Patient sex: M
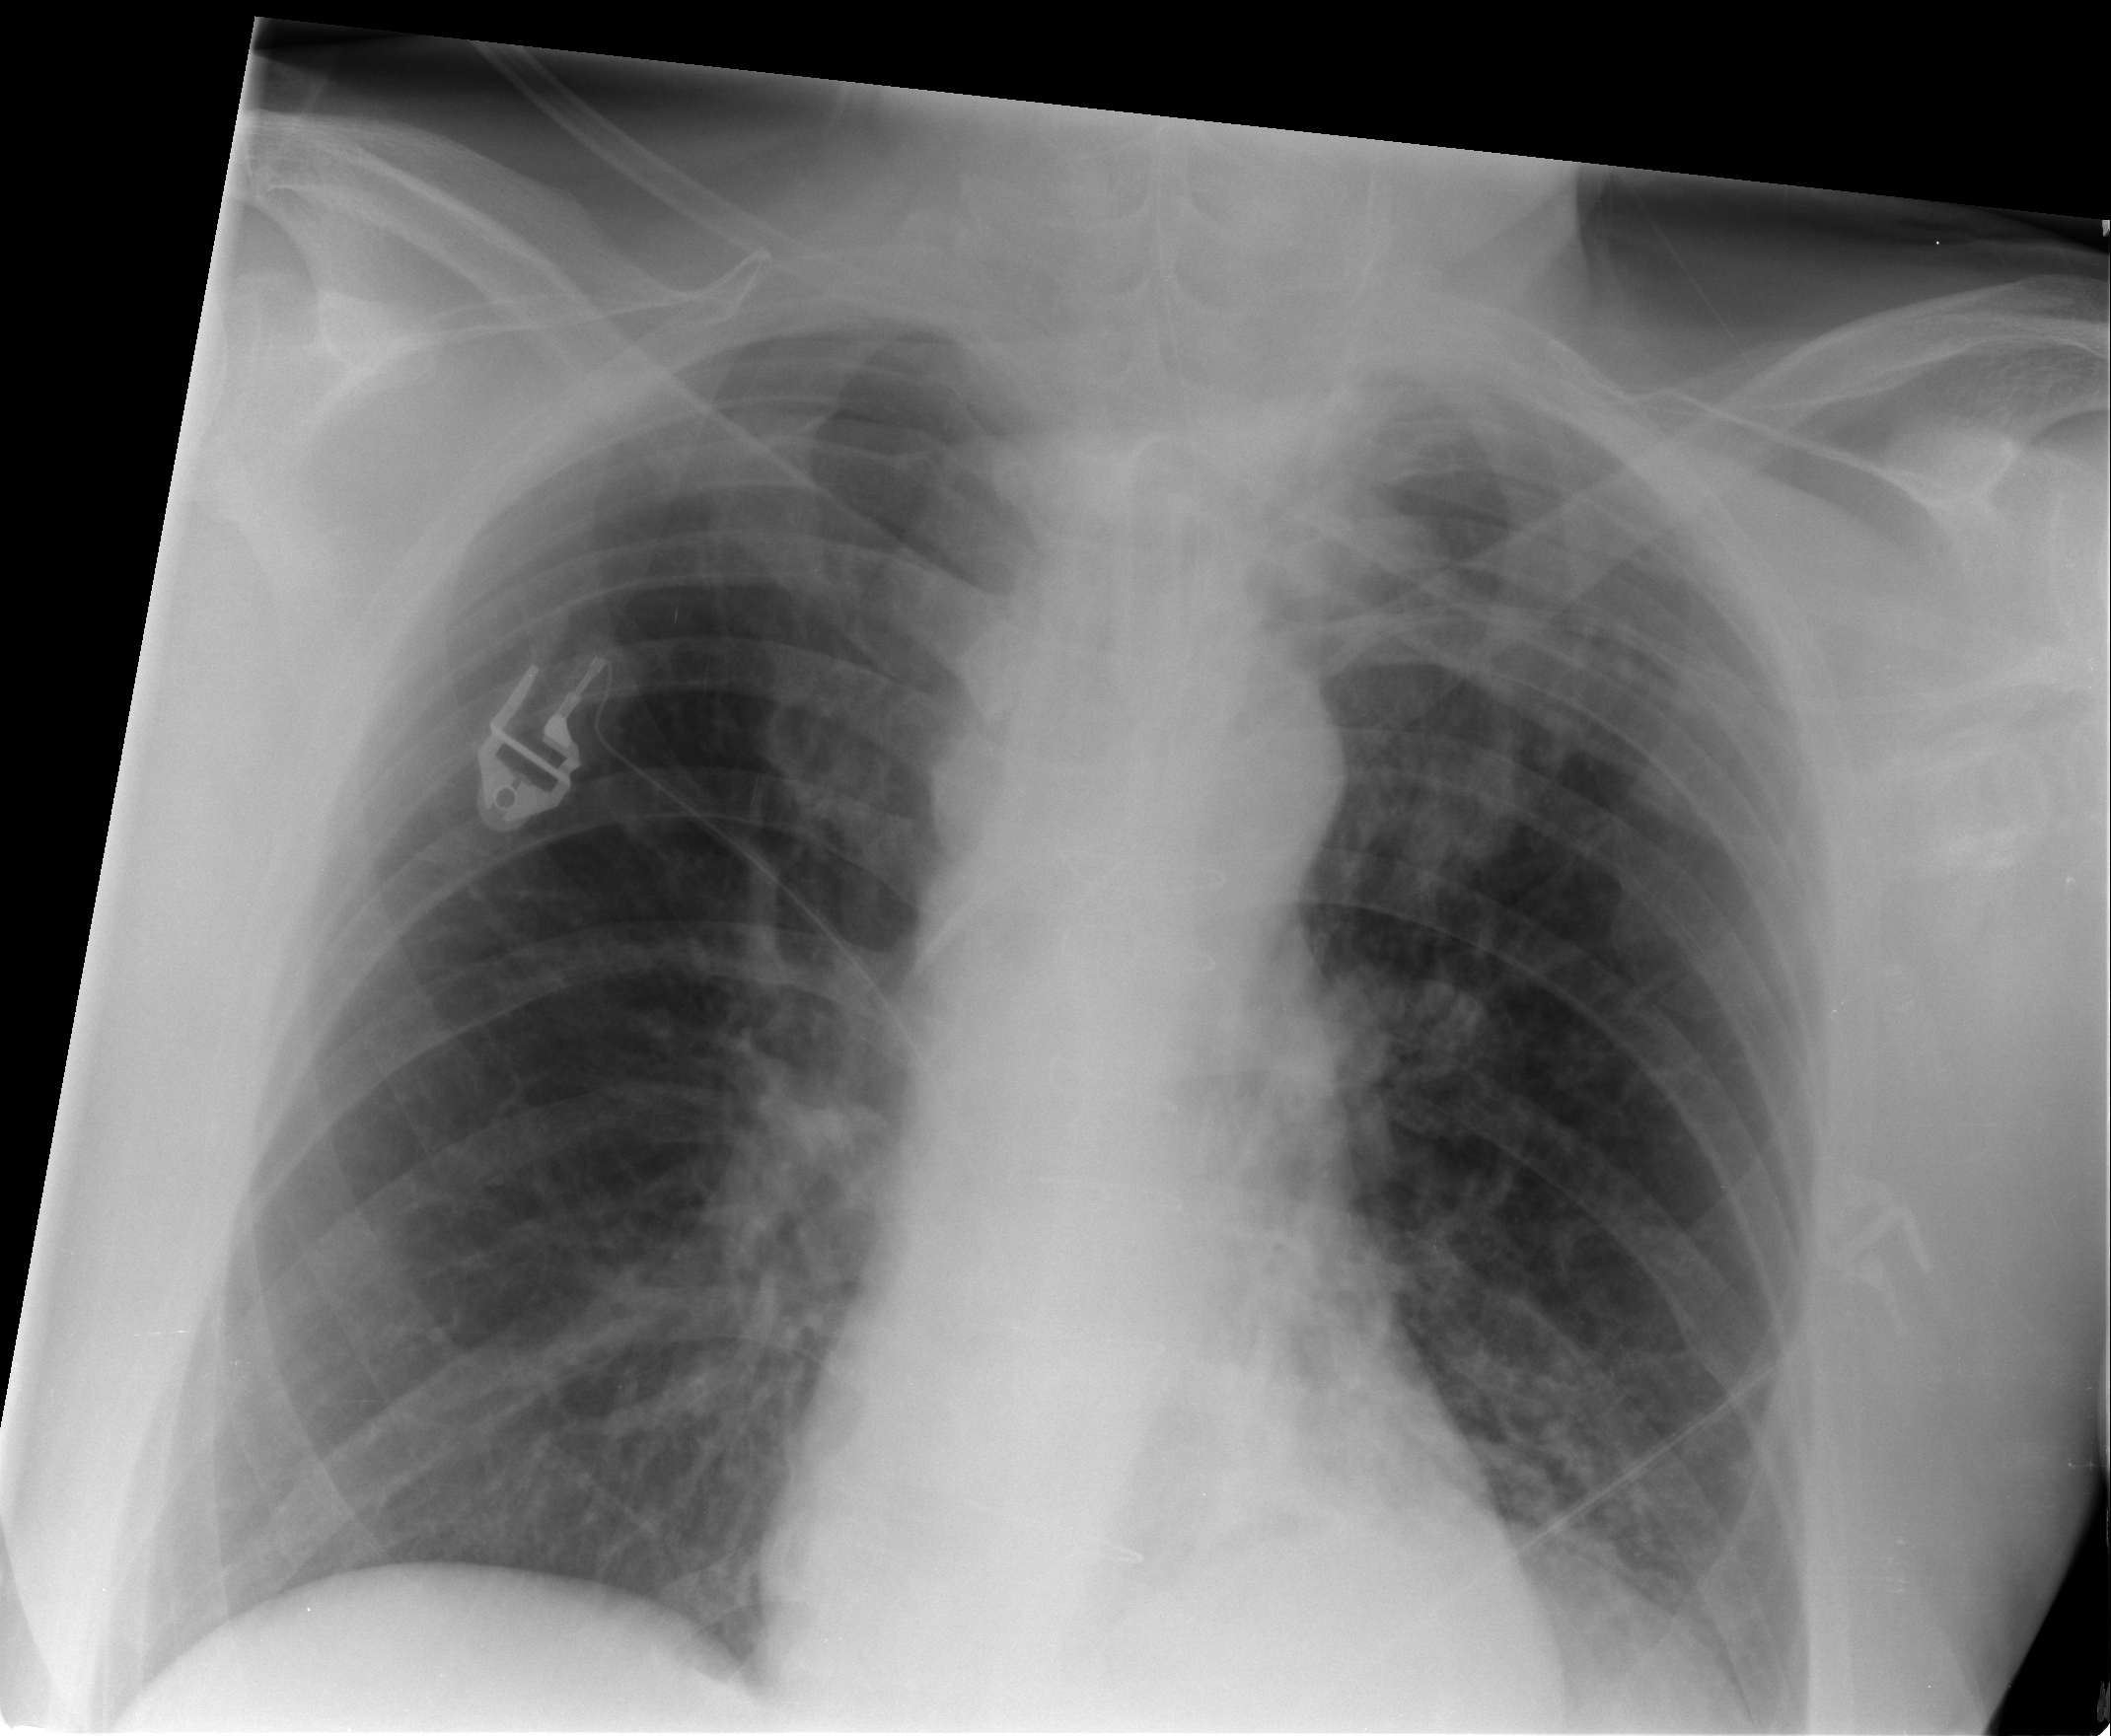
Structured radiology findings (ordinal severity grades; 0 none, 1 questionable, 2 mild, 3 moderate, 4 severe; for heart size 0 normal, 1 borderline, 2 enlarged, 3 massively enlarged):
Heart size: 0
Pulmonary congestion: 0
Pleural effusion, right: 0
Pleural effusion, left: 0
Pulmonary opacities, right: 0
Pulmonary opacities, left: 0
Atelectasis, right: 1
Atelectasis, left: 2